Question: I want to draw a table in following format:

But it's not displaying properly. It's inserting some rows after the last column.
How can I fix the HTML?
'''
<tr>
<th rowspan="2">Client ID</th>
<th rowspan="2">Trade ID</th>
<th rowspan="2">Symbol</th>
<th rowspan="2">Average Price</th>
<th colspan="3">DTD</th>
<th colspan="3">MTD</th>
<th rowspan="2">Net YTD</th>
</tr>
<tr>
<td><core:out value="${orderBookData.clientID}" /><br></td>
<td><core:out value="${orderBookData.tradeID}" /></td>
<td><core:out value="${orderBookData.symbol}" /></td>
<td><core:out value="${orderBookData.averagePrice}" /></td>
<td><core:out value="${orderBookData.DTD}" /></td>
<td><core:out value="${orderBookData.MTD}" /></td>
<td><core:out value="${orderBookData.YTD}" /></td>
<td><core:out value="${orderBookData.DTD}" /></td>
<td><core:out value="${orderBookData.MTD}" /></td>
<td><core:out value="${orderBookData.YTD}" /></td>
<td><core:out value="${orderBookData.YTD}" /></td>
</tr>
'''
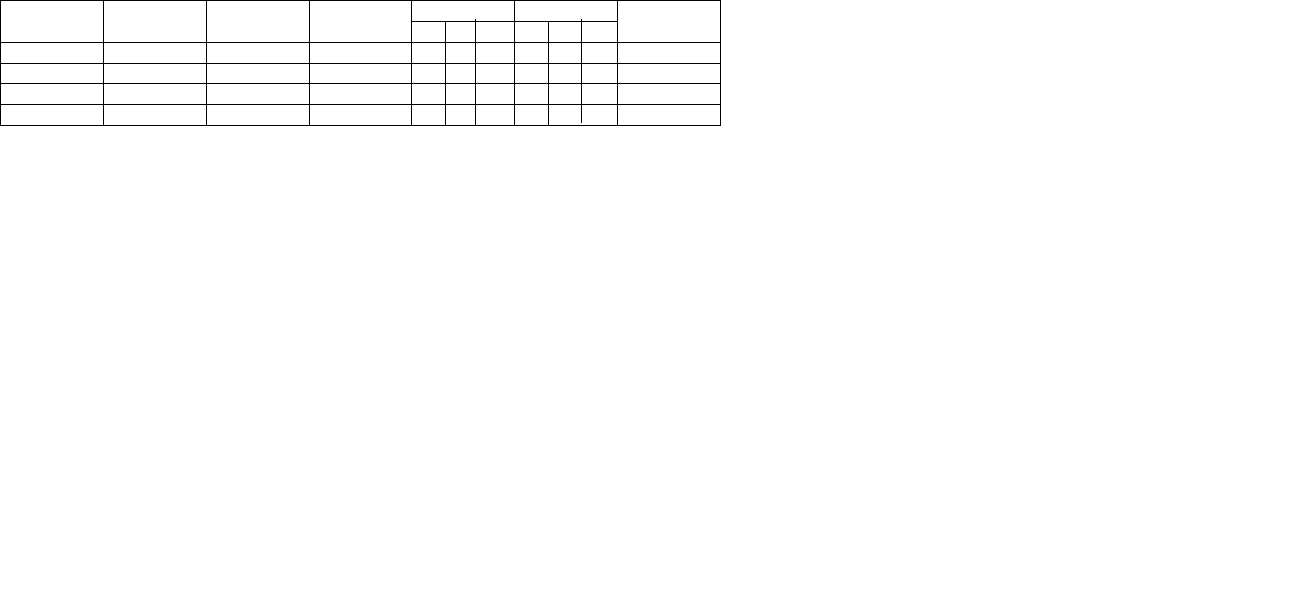
Answer: Your header row is perfectly accurate. However, you need to account for the extra rows and columns with your subsequent '<td>' tags. Since columns 1-4 and 7 are 'rowspan="2"', you need a second '<tr>' with two '<td>' tags to account for the extra cells needed in columns 5-6. Further, since you want three cells each under columns 5-6, you need to triple this number. Thus six would be needed:
'''
<tr>
<td></td>
<td></td>
<td></td>
<td></td>
<td></td>
<td></td>
</tr>
'''
All subsequent rows below that will need 11 '<td>' tags, since you must account for all seven columns plus the four extra cells.
'''
<tr>
<td></td>
<td></td>
<td></td>
<td></td>
<td></td>
<td></td>
<td></td>
<td></td>
<td></td>
<td></td>
<td></td>
</tr>
'''
JS Fiddle: <URL>
Tutorial on the 'rowspan' and 'colspan' attributes: <URL>